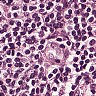
Metastatic tissue present: no